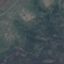
Land use / land cover class: HerbaceousVegetation